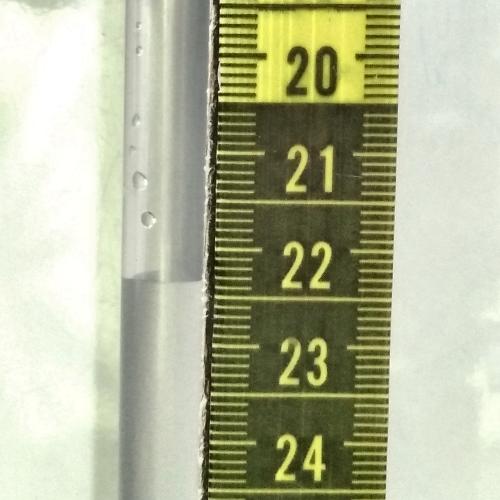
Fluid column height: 22.4 cm